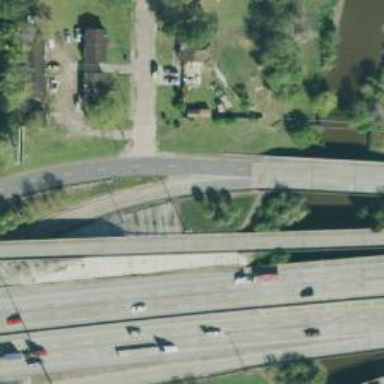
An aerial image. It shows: Bridge over primary highway with frontage road.